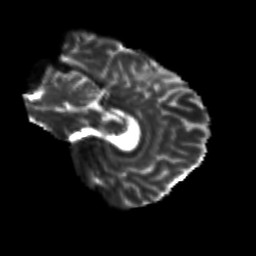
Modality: T2w
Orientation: sagittal
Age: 29
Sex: male
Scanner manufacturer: siemens
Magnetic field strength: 3 T
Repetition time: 3.5 s
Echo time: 0.125 s